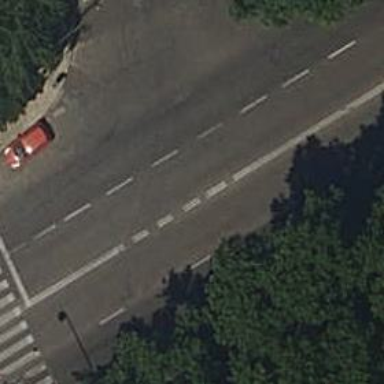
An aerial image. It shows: Road with traffic signals.